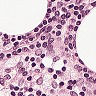
Metastatic tissue present: no